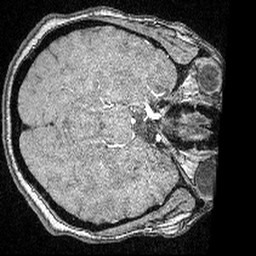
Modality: angio
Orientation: axial
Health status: ill
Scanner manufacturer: siemens
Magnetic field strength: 3 T
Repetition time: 0.022 s
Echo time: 0.00395 s